Question: I'm using code from the tutorial series "make a game" by Sebastian Lague and so far everything has been easily adapted to the new versions of unity. However on <URL>, I have become unstuck. I have adapted the code for the map generator to get it to compile in my version of unity, '2019.3.11f1'. However, the random map generation seems to bias towards lowest coordinated of the map.
My Gen results:
<URL>
What it should look like:
[
This code is the map generator script it is placed on an empty in the world and adds cubes as obstacles, provided with some prefabs.
'''
using System.Collections;
using System.Collections.Generic;
using UnityEngine;
public class MapGenerator : MonoBehaviour
{
public Transform tilePrefab;
public Vector2 mapSize;
public int seed = 10;
public Transform obstaclePrefab;
public int obstacleCount = 10;
[Range(0, 1)]
public float outlinePercent; // Cotrols scale of tiles
List<Coord> allTileCoords;
Queue<Coord> shuffledTileCoords;
private void Start()
{
GenerateMap();
}
public void GenerateMap()
{
allTileCoords = new List<Coord>();
for (int x = 0; x < mapSize.x; x++)
{
for (int y = 0; y < mapSize.y; y++)
{
allTileCoords.Add(new Coord(x, y)); //iterate through mapSize adding tiles
}
}
shuffledTileCoords = new Queue<Coord>(Utility.ShuffleArray(allTileCoords.ToArray(), seed)); //shuffled array of tiles coords
string holderName = "Generated Map"; //Added for the editor script
if (GameObject.Find(holderName)) //Added for the editor script
{ //Added for the editor script
DestroyImmediate(GameObject.Find(holderName)); //Added for the editor script
} //Added for the editor script
Transform mapHolder = new GameObject(holderName).transform; //This is only neccessary because of the editor script
mapHolder.parent = transform; //This is only neccessary because of the editor script
for (int x = 0; x < mapSize.x; x++)
{
for (int y = 0; y < mapSize.y; y++)
{
Vector3 tilePosition = relativeToSpacial(x, y); //converts grid x,y data to real spatial coords
Transform newTile = Instantiate(tilePrefab, tilePosition, Quaternion.Euler(Vector3.right * 90)) as Transform; //instantiates tile in loctaion from rel to spatial func with 90 rotation
newTile.localScale = Vector3.one * (1 - outlinePercent); //scales down tiles to leave a outline
newTile.parent = mapHolder;
}
}
for (int i = 0; i < obstacleCount; i++)
{
Coord randomCoord = GetRandomCoord();
Vector3 obstaclePosition = relativeToSpacial(randomCoord.x, randomCoord.y);
Transform newObstacle = Instantiate(obstaclePrefab, obstaclePosition + Vector3.up * .5f, Quaternion.identity) as Transform;
newObstacle.parent = mapHolder;
}
}
Vector3 relativeToSpacial(int x, int y)
{
return new Vector3(-mapSize.x / 2 + .5f + x, 0, -mapSize.y / 2 + .5f + y);
}
public Coord GetRandomCoord()
{
Coord randomCoord = shuffledTileCoords.Dequeue();
shuffledTileCoords.Enqueue(randomCoord);
//print("|| " + randomCoord.x + " || " + randomCoord.y + " ||");
return randomCoord;
}
public struct Coord
{
public int x;
public int y;
public Coord(int _x, int _y)
{
x = _x;
y = _y;
}
}
}
'''
This is the code from 'Utility.ShuffleArray' which is my custom function for shuffling arrays.
'''
using System.Collections;
using System.Collections.Generic;
public static class Utility
{
public static T[] ShuffleArray<T>(T[] array, int seed)
{
System.Random prng = new System.Random(seed);
for (int i =0; i < array.Length -1; i++)
{
int randomIndex = prng.Next(i, array.Length);
T tempItem = array[randomIndex];
array[randomIndex] = array[i];
}
return array;
}
}
'''
Any help appreciated.
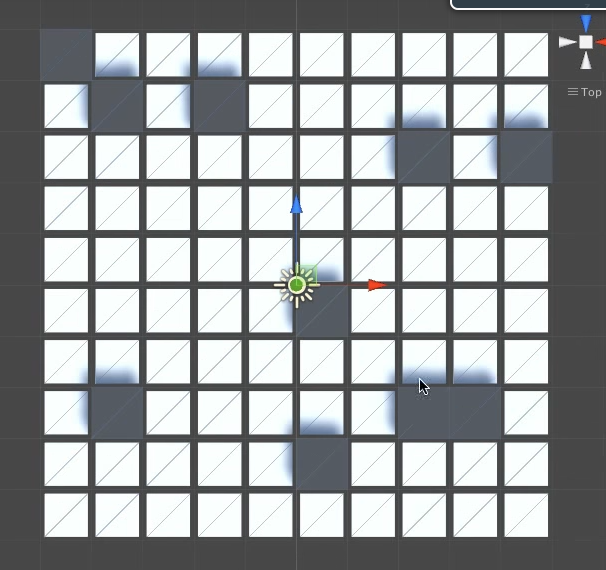
Answer: '''
int randomIndex = prng.Next(i, array.Length);
'''
You are incrementing the clamp on your rng in this line in your for loop, so it becomes increasingly bias to the end of the array, also I added code to do a swap of positions rather than duplicate of position try something like this
'''
int randomIndex = prng.Next(0, array.Length);
T tempItem = array[randomIndex];
T tempItemTwo = array[i];
array[randomIndex] = array[i];
array[i] = tempItemTWo;
'''
if that doesnt work also try:
'''
int randomIndex = prng.Next(i, array.Length);
T tempItem = array[randomIndex];
T tempItemTwo = array[i];
array[randomIndex] = array[i];
array[i] = tempItemTWo;
'''